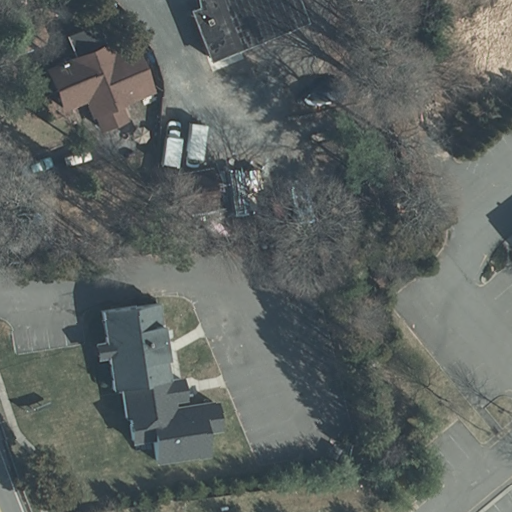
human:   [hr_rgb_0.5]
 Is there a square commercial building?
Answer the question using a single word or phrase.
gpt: no

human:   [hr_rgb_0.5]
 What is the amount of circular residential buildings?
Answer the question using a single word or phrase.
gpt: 0

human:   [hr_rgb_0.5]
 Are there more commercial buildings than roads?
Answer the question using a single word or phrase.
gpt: yes

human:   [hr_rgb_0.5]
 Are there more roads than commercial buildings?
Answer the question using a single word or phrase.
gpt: no

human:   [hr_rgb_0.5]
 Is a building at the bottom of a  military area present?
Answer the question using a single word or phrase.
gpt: no

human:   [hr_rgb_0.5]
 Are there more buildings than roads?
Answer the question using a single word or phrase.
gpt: yes

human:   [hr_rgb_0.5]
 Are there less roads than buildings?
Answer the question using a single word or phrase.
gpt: yes

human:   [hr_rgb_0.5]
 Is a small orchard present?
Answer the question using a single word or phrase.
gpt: no

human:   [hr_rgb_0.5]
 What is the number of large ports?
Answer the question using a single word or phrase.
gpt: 0

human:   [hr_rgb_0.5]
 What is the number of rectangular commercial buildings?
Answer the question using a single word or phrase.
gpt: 2

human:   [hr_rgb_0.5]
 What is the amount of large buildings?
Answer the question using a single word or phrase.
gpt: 0

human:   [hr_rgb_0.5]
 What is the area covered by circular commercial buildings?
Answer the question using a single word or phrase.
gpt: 0m2

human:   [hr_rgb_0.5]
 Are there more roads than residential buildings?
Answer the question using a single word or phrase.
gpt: yes

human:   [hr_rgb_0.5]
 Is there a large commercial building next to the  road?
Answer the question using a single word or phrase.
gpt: no

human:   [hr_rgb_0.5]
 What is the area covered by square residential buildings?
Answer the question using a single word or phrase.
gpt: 0m2

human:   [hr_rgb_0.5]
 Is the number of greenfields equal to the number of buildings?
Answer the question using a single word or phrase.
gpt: no

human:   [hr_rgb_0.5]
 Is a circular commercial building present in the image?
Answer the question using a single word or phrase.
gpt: no

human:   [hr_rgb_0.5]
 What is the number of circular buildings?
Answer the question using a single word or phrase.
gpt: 0

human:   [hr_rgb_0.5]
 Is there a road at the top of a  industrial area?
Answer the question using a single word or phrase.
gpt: no

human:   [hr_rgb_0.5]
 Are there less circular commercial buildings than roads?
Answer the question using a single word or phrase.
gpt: yes

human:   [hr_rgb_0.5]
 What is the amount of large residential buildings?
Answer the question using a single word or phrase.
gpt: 0

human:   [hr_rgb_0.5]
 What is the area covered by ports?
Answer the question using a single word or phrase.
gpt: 0m2

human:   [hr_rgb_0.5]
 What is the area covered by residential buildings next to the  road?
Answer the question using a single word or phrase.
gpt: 0m2

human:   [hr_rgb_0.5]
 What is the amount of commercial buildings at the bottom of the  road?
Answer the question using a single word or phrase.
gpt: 0

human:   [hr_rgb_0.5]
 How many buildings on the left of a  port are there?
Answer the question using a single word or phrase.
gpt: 0

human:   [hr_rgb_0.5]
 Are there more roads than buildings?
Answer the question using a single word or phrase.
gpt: no

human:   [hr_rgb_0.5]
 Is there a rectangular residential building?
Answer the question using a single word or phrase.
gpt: no

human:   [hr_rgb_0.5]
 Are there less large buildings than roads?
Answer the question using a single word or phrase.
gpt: yes

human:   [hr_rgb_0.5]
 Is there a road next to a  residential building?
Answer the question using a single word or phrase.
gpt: no

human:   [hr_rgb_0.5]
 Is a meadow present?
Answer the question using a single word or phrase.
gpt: no

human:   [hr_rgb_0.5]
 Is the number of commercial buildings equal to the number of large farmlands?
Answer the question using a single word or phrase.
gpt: no

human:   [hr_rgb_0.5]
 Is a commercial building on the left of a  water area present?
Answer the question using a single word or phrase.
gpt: no

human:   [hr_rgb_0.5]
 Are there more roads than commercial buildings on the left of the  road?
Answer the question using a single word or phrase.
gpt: yes

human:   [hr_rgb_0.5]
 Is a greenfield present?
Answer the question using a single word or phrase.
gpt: no

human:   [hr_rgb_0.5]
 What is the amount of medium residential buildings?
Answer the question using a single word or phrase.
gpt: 0

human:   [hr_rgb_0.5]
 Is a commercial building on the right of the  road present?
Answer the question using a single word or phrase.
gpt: yes